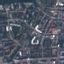
Label: Residential